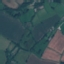
Land use / land cover: Pasture